Current action and preconditions to check: path_clear

Your task: For each precondition in the list above, predict whether it will hold at this action.

Consider the current scene as observed from the mobile robot's camera, and analyze the predicted future states of all dynamic agents (e.g., people, animals, vehicles, or any moving entities) within the NEXT SECOND.

IMPORTANT: Only answer "very likely" if you are absolutely certain—based on strong, clear evidence—that a dynamic agent will violate the precondition in the predicted future state. Do NOT answer "very likely" for unlikely, ambiguous, or low-probability risks.

Ask yourself for each precondition: Is there a high probability, with clear and convincing evidence, that the predicted future states of any dynamic agent will interfere with the predicted future state of the currently executing action within the NEXT SECOND, causing that precondition to fail?

Assess the risk level based on these predictions. Use "likely" or "very likely" if motions create a clear risk of interference.

Use "neutral" or "improbable" if agents are nearby but their predicted paths are clearly diverging or non-conflicting.

Failure Risk Categories: "very improbable", "improbable", "neutral", "likely", "very likely"

Answer Format: Output ONLY the probability_of_failure value from these categories: "very improbable", "improbable", "neutral", "likely", "very likely"

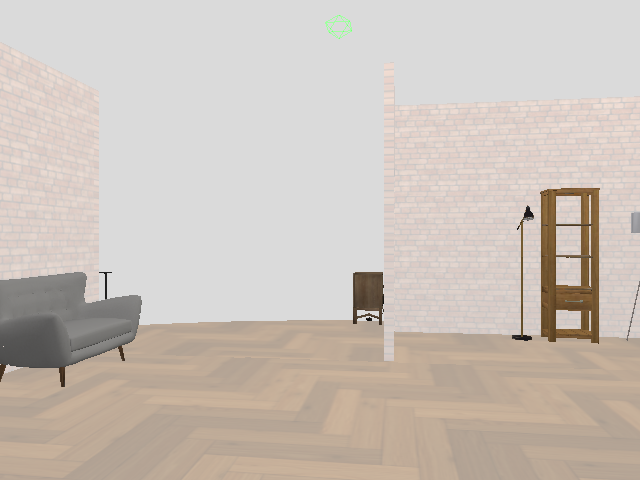

Answer: very improbable